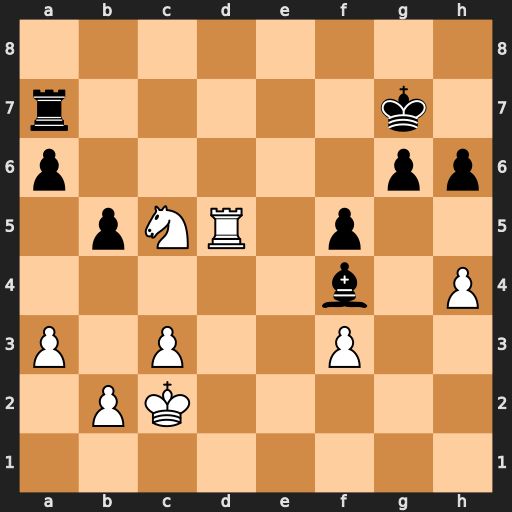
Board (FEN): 8/r5k1/p5pp/1pNR1p2/5b1P/P1P2P2/1PK5/8
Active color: w
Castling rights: -
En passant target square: -
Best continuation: Ne6+ Kf6 Nxf4